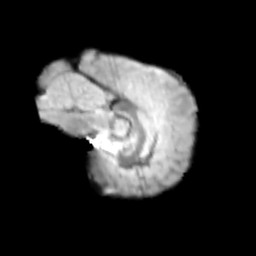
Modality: T2w
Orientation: sagittal
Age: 10
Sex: female
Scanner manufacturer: siemens
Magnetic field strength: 3 T
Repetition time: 3.8 s
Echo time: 0.07 s